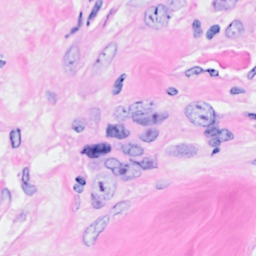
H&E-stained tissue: Breast